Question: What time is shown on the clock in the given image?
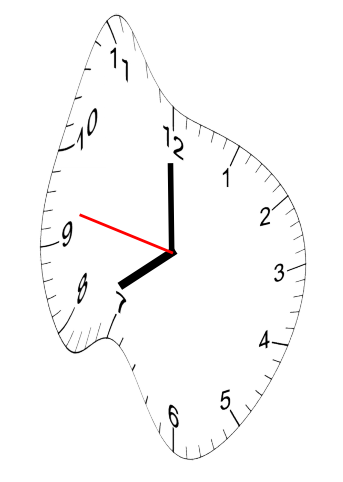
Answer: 07:59:47